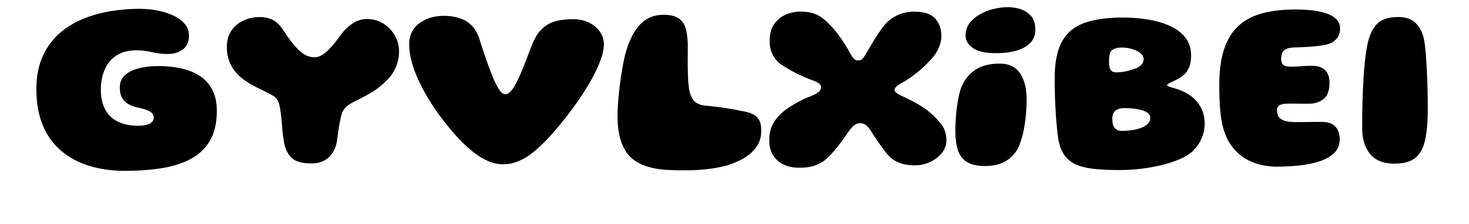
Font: Gluten_ExtraBold